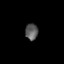
Tissue: prostate
Cell type: Myeloid cells
Senescence score: 0.7743
Nuclear area (px): 206
Mean DAPI intensity: 89.16